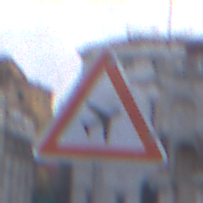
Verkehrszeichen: FlugbetriebLinks
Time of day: SunriseSunset
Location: Outdoor (Urban)
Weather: PartlyCloudy
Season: NotSpecified
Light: Natural